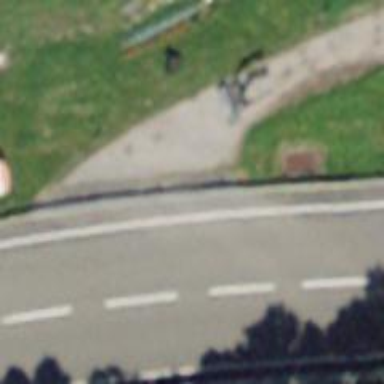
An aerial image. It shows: Guard rail.